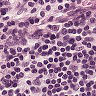
Metastatic tissue present: no